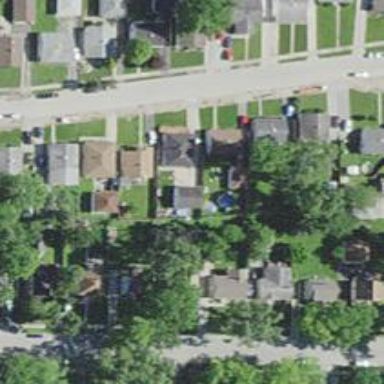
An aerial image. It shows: Neighborhood.